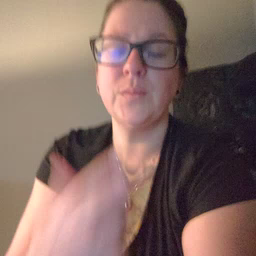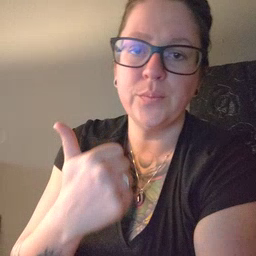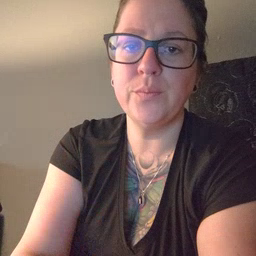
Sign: cute